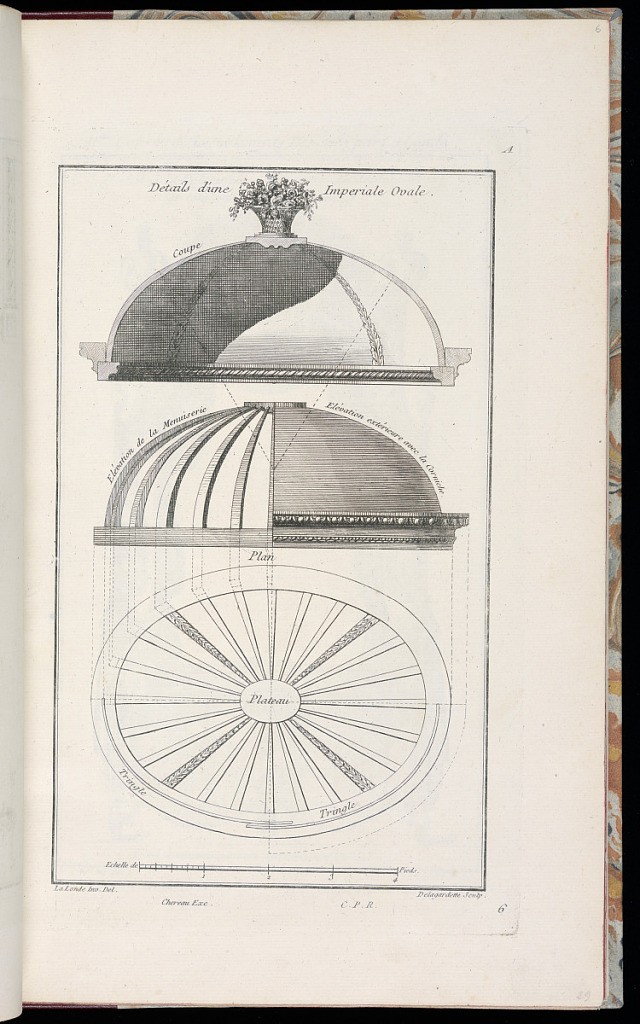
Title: Détails d'une Imperiale Ovale
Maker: Richard de Lalonde, French, active 1780–96
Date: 1775-1788
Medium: Etching on off-white laid paper
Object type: Print
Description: Design for an oval bed canopy, including the joinery as well as some carved details, such as a bouquet of flowers at top. The plate is signed and numbered.